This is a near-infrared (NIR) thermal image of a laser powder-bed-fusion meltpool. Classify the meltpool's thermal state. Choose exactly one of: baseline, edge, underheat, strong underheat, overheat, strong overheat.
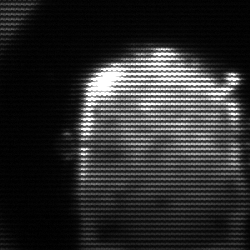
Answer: baseline